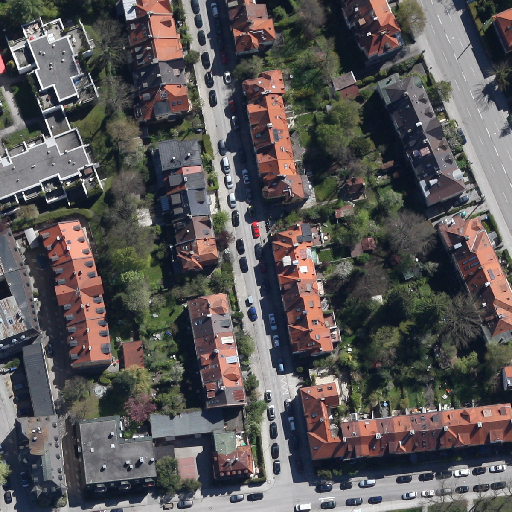
Referring expression: paved road along with tree